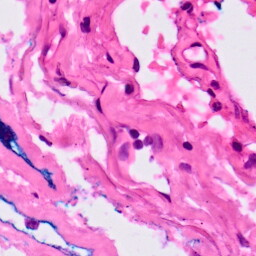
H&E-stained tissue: Lung